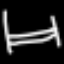
Label: bed